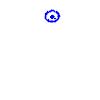
Particle: kaon